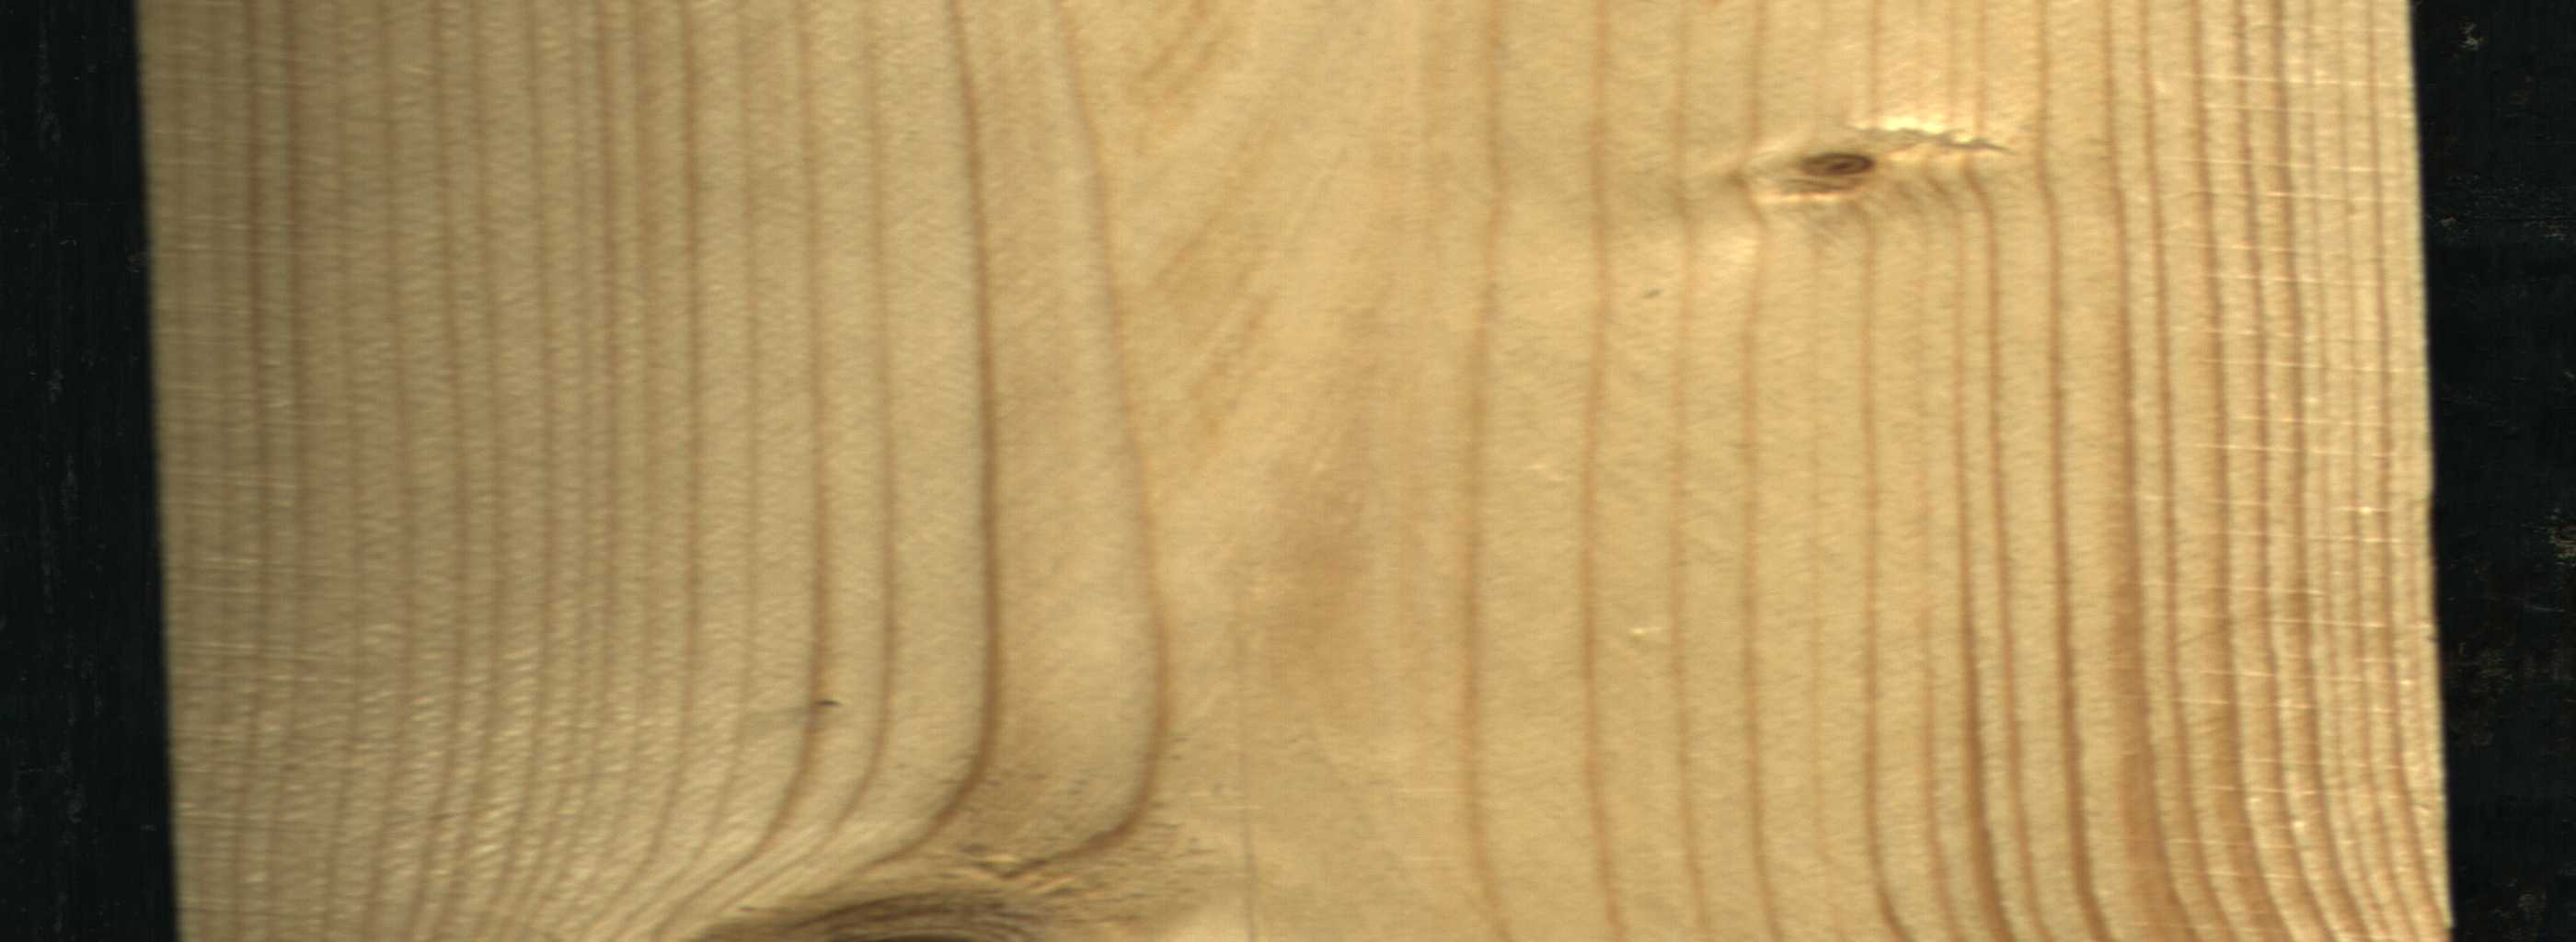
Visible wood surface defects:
Live_Knot
Live_Knot